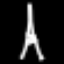
Label: The Eiffel Tower